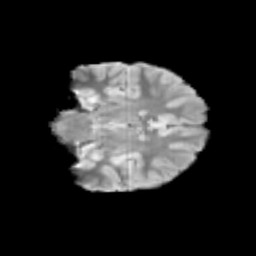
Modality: T2w
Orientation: coronal
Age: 9
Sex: male
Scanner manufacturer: siemens
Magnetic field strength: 3 T
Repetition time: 3.8 s
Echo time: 0.07 s